Field crop: maize
Growth stage: 2
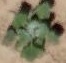
Species: chenopodium